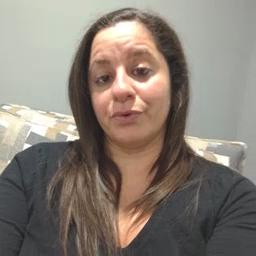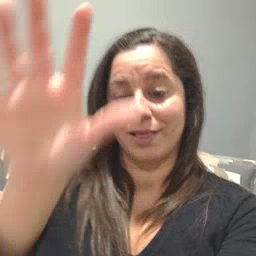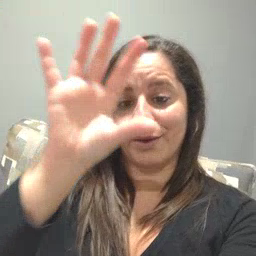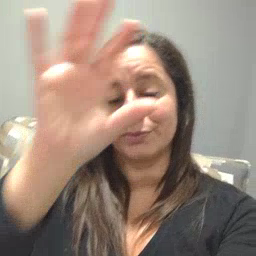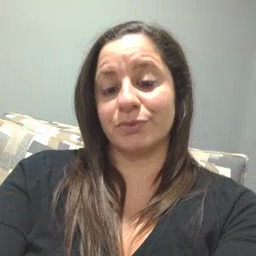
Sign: cloud